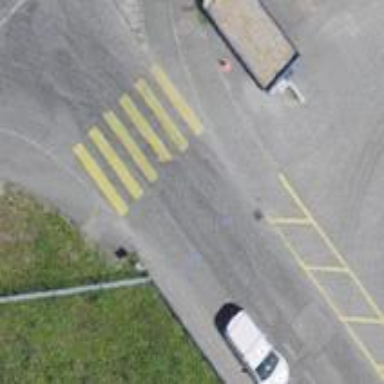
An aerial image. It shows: Uncontrolled zebra crossing with zebra markings.